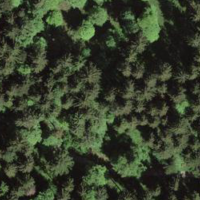
EUNIS habitat code: 43
Species observed at this site:
Allium ursinum